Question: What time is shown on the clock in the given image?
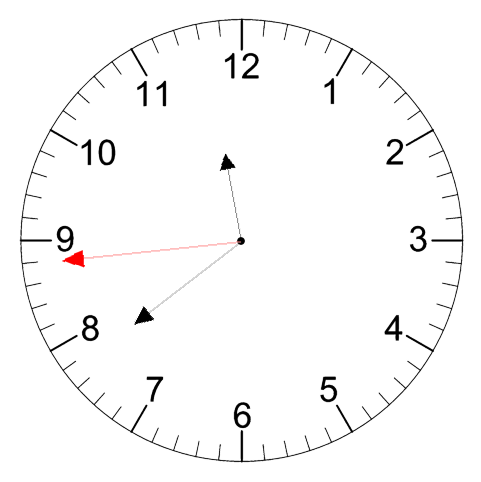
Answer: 11:38:44